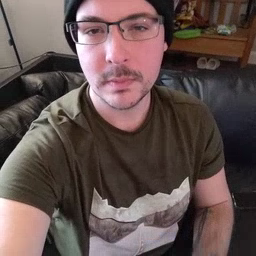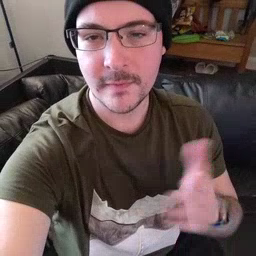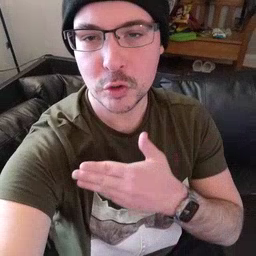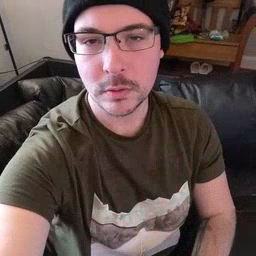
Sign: fish